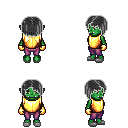
a pixel art fantasy rpg character, female body template, orc, green skin, gold chest armor, magenta pants, gray pageboy hairstyle, gold gloves, white slippers, four views (front, back, left, right), 2x2 character sprite sheet, small pixel art, hard edges, no anti-aliasing